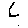
Label: hexagon